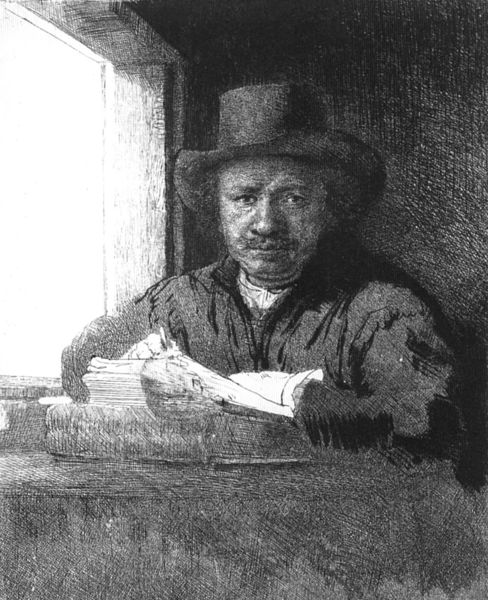
Titel: Selbstbildnis am Fenster, auf einer Radierplatte zeichnend
Künstler: Harmensz van Rijn Rembrandt
Institution: Amsterdam, Rijksprentenkabinett
Schlagwörter: dunkel, feder, fenster, grau, hut, licht, schwarz, tisch, tür, weiss, anzug, bart, rembrandt, mantel, striche, buch, radierung, stich